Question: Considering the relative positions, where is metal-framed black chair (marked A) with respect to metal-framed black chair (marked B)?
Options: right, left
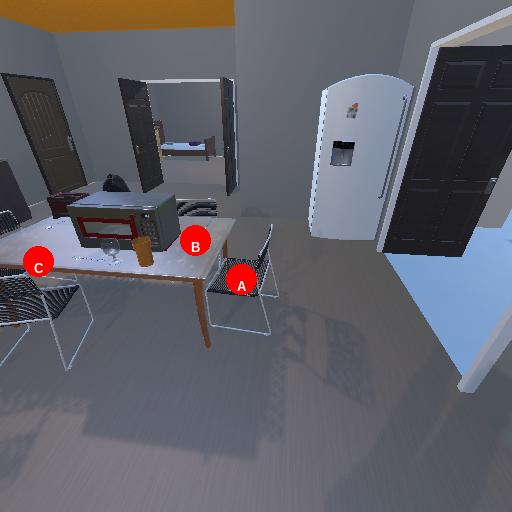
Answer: right